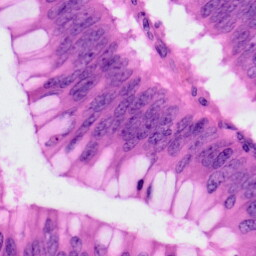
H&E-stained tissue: Colon